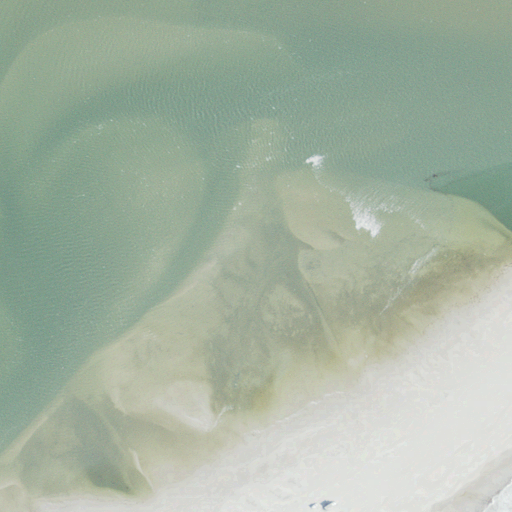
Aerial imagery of cape in North Carolina named Point of Beach containing open water, barren land, and herbaceous wetlands